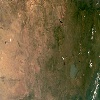
Label: land